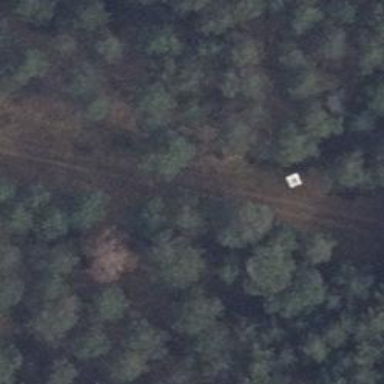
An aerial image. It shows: Hunting stand.